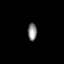
Tissue: lung
Cell type: Endothelial cells
Senescence score: 0.6156
Nuclear area (px): 160
Mean DAPI intensity: 132.894